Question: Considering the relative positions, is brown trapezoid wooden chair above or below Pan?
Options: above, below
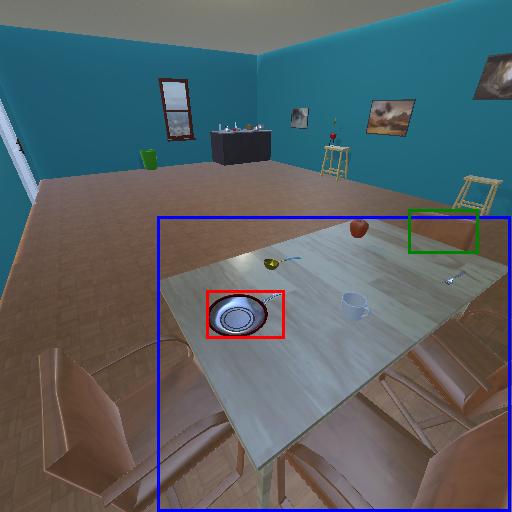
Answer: above